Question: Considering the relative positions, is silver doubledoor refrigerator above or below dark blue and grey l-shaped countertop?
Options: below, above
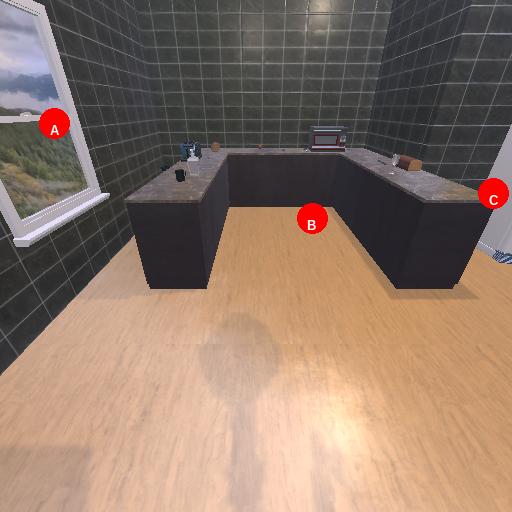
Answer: below